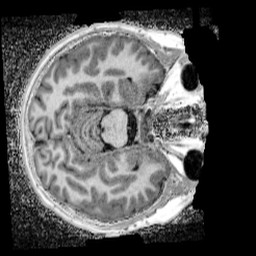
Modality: UNIT1_denoised
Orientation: axial
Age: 13
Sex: female
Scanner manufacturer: siemens
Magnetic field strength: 3 T
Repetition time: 4 s
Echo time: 0.00299 s